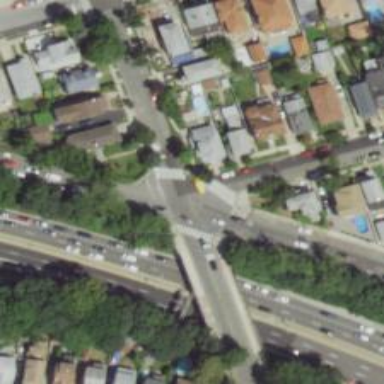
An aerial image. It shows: Stop road.